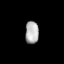
Tissue: lung
Cell type: Epithelial cells
Senescence score: 0.1724
Nuclear area (px): 295
Mean DAPI intensity: 177.519